Aerial crown-view tile of a tropical tree (Barro Colorado Island, Panama), acquired 20250616:
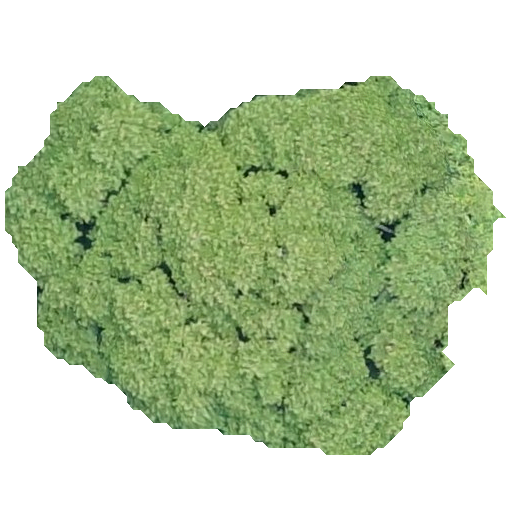
Species: Hymenaea courbaril
GBIF accepted scientific name: Hymenaea courbaril
Crown area: 202.424 m²